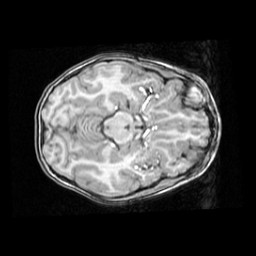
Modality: T1w
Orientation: axial
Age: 11
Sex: female
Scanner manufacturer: ge
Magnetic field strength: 1.5 T
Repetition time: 0.03333 s
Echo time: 0.008 s